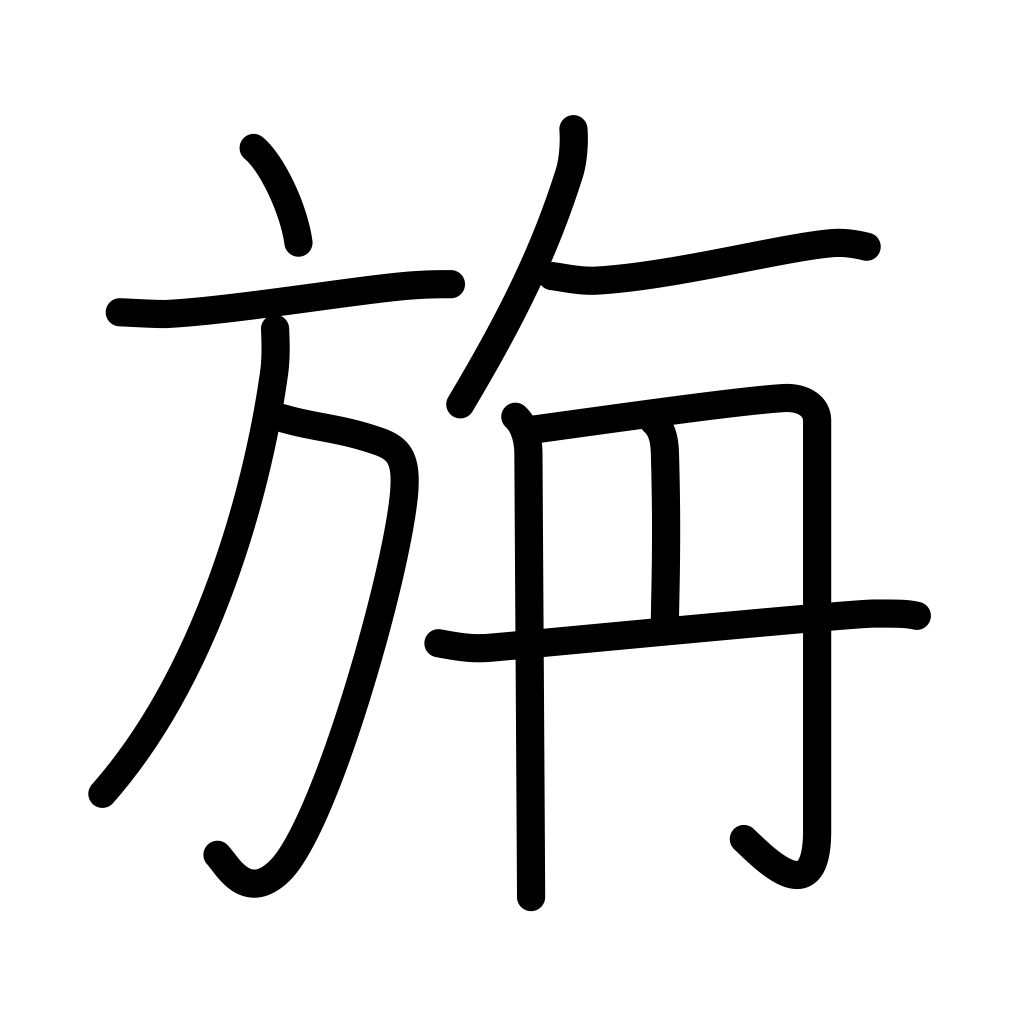
Meaning: woollen cloth